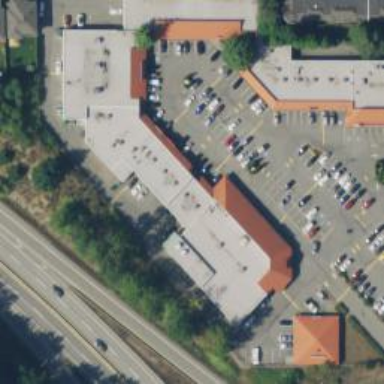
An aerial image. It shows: Pharmacy providing healthcare services.